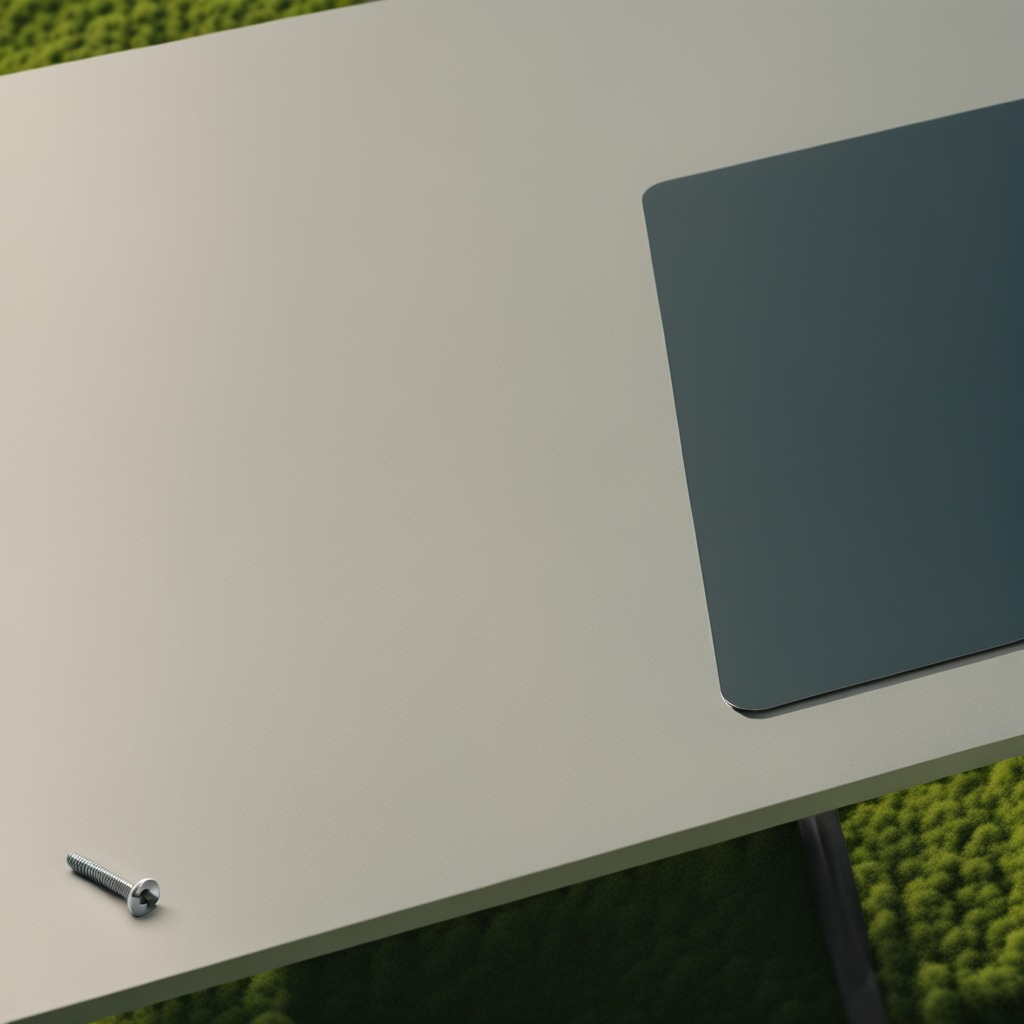
A metal screw is lying on a clean utility table in a temporary outdoor tool station afternoon light present textured surface.